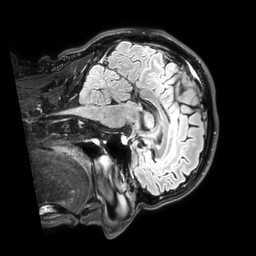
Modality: FLAIR
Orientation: sagittal
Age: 24
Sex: male
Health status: healthy
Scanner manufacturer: philips
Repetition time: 4.8 s
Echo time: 0.2875 s